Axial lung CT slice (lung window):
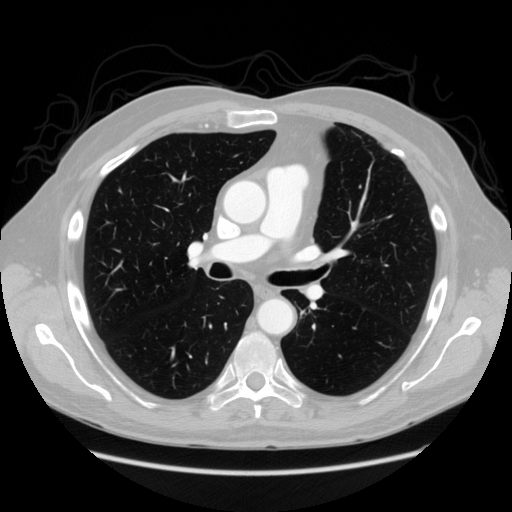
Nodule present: no